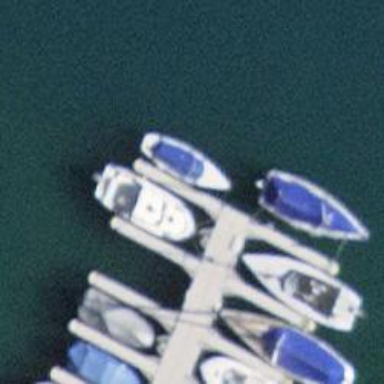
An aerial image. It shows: Man-made pier.